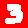
Digit: 3